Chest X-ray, PA view. Patient: 45 years old, sex F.
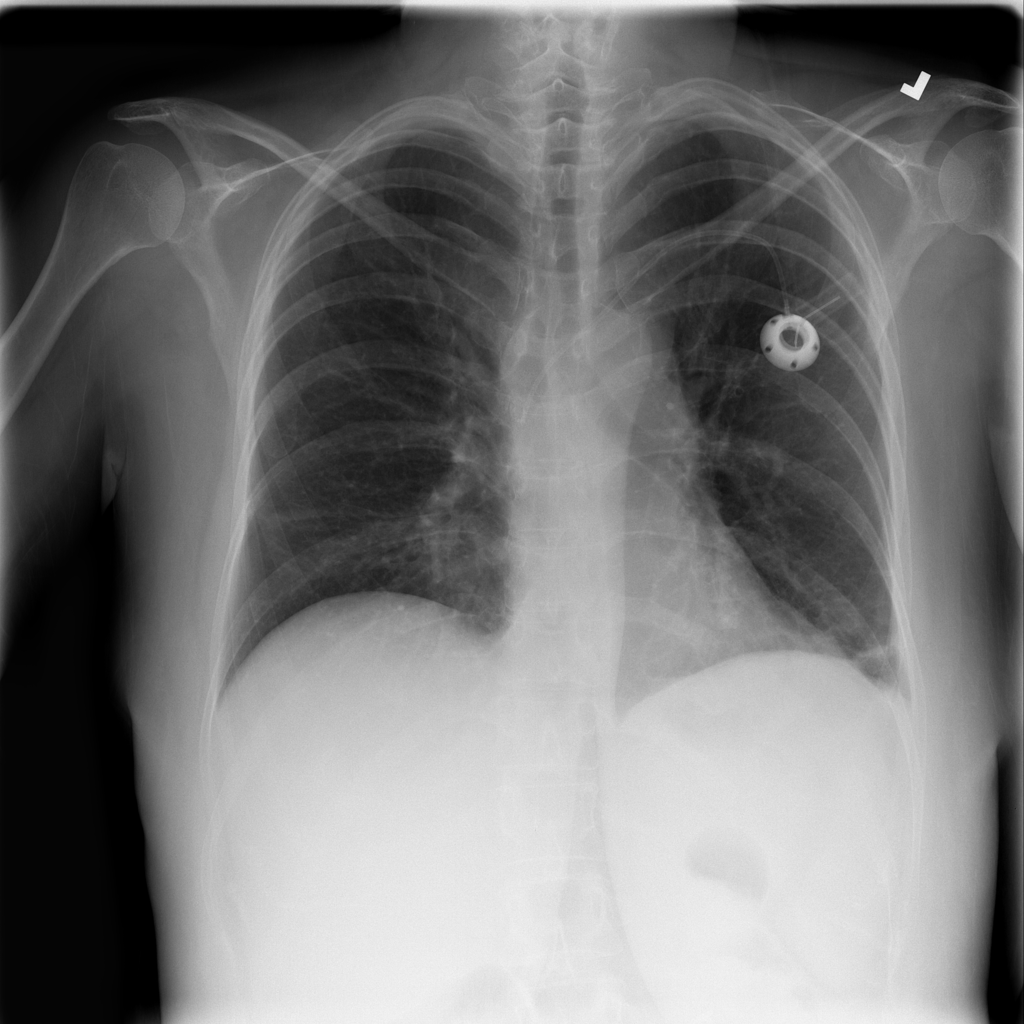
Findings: Atelectasis